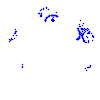
Particle: proton